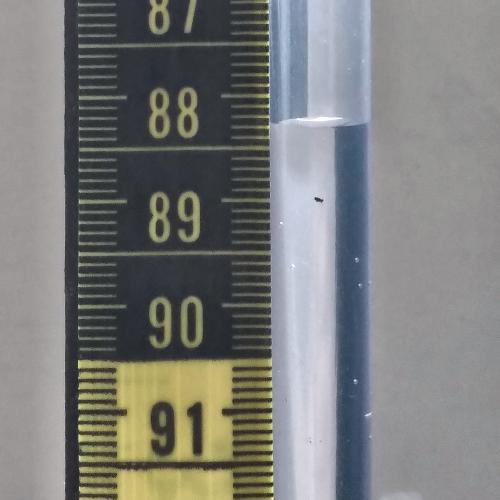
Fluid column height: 88.3 cm